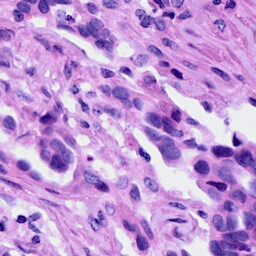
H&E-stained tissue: Ovarian